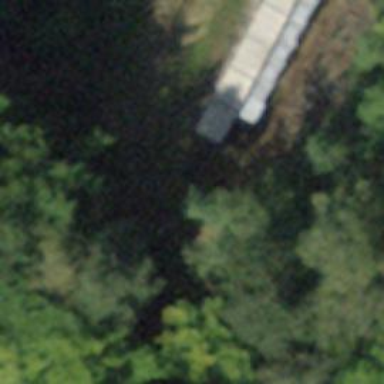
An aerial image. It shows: Retaining wall.